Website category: phone
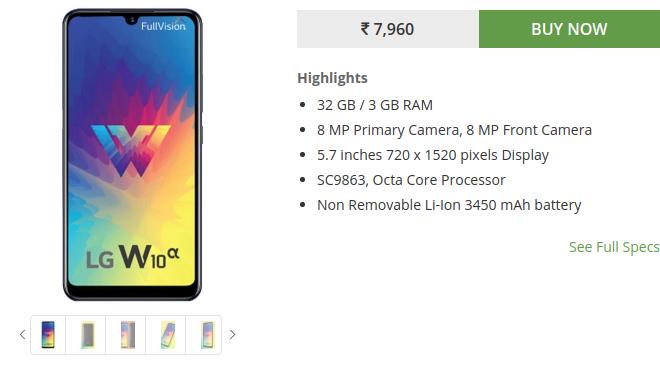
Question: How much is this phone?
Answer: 7,960

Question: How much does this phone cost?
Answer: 7,960

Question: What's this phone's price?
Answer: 7,960

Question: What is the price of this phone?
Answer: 7,960

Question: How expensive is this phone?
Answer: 7,960

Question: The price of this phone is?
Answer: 7,960

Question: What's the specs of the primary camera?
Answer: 8 MP Primary Camera

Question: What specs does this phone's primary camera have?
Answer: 8 MP Primary Camera

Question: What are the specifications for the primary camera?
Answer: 8 MP Primary Camera

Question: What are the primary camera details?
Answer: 8 MP Primary Camera

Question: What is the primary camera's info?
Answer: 8 MP Primary Camera

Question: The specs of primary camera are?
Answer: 8 MP Primary Camera

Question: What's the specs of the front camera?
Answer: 8 MP Front Camera

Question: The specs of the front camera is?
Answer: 8 MP Front Camera

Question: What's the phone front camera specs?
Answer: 8 MP Front Camera

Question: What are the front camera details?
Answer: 8 MP Front Camera

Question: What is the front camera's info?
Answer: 8 MP Front Camera

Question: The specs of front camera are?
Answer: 8 MP Front Camera

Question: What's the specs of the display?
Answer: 5.7 inches 720 x 1520 pixels Display

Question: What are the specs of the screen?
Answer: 5.7 inches 720 x 1520 pixels Display

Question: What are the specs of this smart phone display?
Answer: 5.7 inches 720 x 1520 pixels Display

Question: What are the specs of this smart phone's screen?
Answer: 5.7 inches 720 x 1520 pixels Display

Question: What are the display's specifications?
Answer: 5.7 inches 720 x 1520 pixels Display

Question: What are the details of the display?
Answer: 5.7 inches 720 x 1520 pixels Display

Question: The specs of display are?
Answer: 5.7 inches 720 x 1520 pixels Display

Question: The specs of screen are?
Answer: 5.7 inches 720 x 1520 pixels Display

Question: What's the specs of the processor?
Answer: SC9863, Octa Core Processor

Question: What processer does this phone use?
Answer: SC9863, Octa Core Processor

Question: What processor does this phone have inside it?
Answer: SC9863, Octa Core Processor

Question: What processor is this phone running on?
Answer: SC9863, Octa Core Processor

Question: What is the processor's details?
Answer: SC9863, Octa Core Processor

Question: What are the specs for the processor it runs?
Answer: SC9863, Octa Core Processor

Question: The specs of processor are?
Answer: SC9863, Octa Core Processor

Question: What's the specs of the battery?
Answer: Non Removable Li-Ion 3450 mAh battery

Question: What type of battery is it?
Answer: Non Removable Li-Ion 3450 mAh battery

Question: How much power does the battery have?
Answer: Non Removable Li-Ion 3450 mAh battery

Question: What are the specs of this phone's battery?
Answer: Non Removable Li-Ion 3450 mAh battery

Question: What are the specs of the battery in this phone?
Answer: Non Removable Li-Ion 3450 mAh battery

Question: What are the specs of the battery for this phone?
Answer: Non Removable Li-Ion 3450 mAh battery

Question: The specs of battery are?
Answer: Non Removable Li-Ion 3450 mAh battery